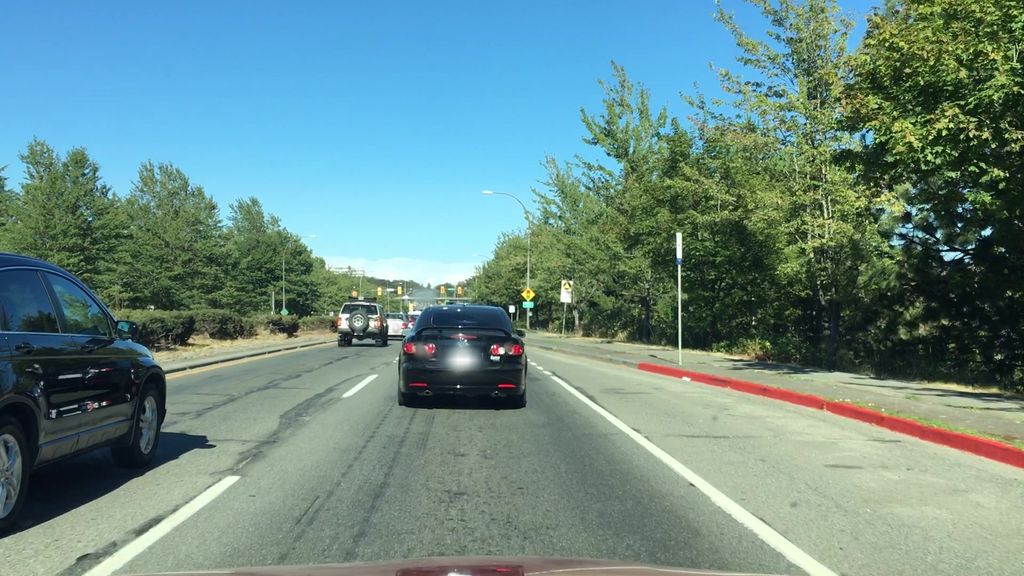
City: victoria